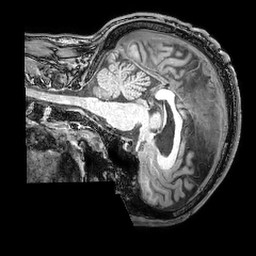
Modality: T1w
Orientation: sagittal
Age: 47
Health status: ill
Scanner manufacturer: philips
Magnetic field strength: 3 T
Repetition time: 0.007 s
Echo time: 0.0035 s